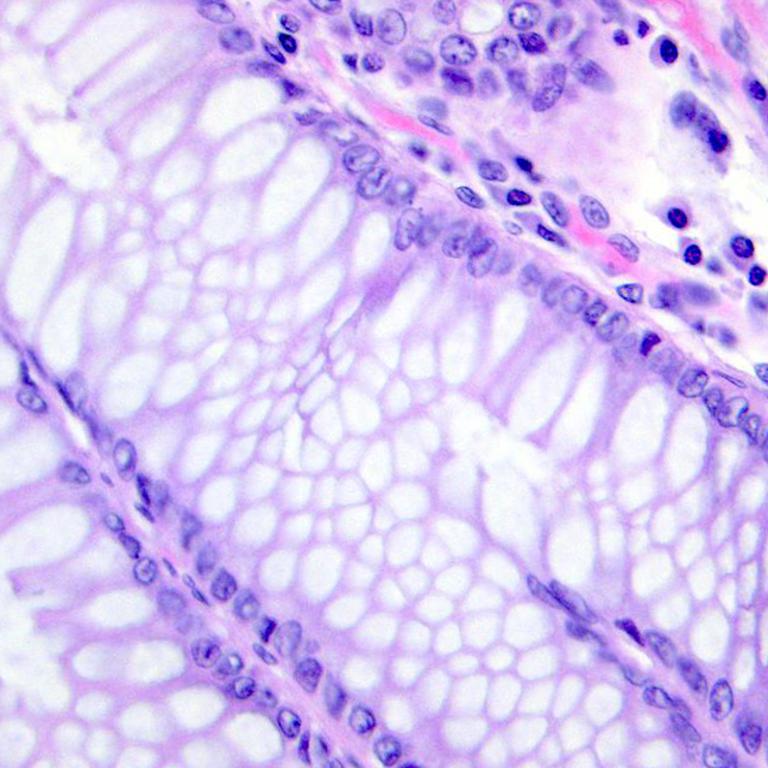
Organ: colon
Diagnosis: benign